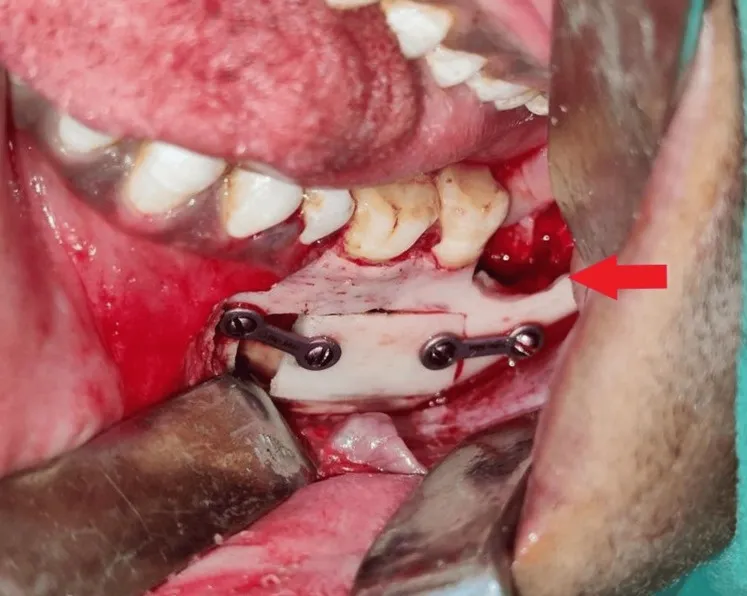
Transalveolar extraction done with tooth 38 and bone plating with the placement of mini-screws in the 36 and 37 region.
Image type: pathology (fish)